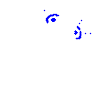
Particle: electron